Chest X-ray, AP view. Patient: 44 years old, sex M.
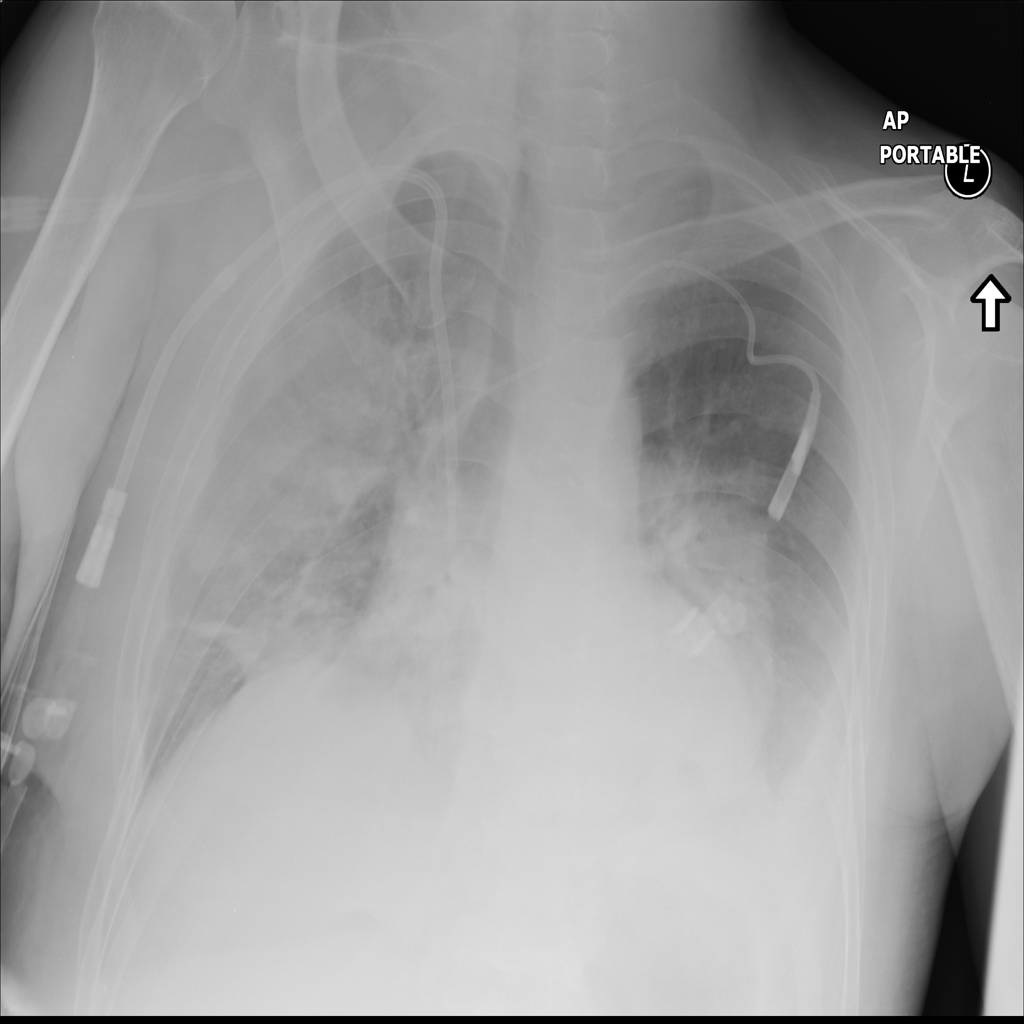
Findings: Atelectasis, Consolidation, Effusion